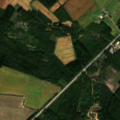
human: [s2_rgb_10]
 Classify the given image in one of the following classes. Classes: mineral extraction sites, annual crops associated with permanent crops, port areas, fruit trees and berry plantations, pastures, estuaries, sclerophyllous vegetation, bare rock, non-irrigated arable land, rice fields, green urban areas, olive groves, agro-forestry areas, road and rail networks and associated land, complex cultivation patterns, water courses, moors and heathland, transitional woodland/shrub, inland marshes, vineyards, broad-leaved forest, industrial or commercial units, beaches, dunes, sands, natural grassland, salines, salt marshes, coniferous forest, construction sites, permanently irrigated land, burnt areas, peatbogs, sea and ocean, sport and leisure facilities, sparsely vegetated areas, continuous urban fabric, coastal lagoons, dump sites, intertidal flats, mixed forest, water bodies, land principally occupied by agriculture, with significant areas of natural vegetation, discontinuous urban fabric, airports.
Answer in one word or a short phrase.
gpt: non-irrigated arable land, land principally occupied by agriculture, with significant areas of natural vegetation, coniferous forest, mixed forest, transitional woodland/shrub